Brain MRI, t2w sequence, axial 2D slice.
Patient: age 35, sex M, weight 95 kg, height 1.95 m
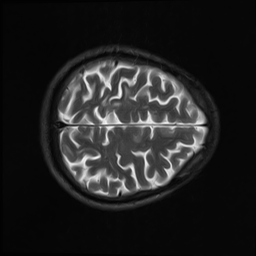